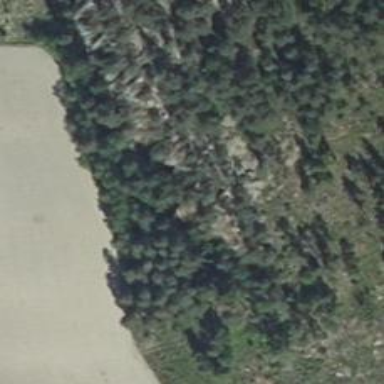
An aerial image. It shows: Cliff in nature.